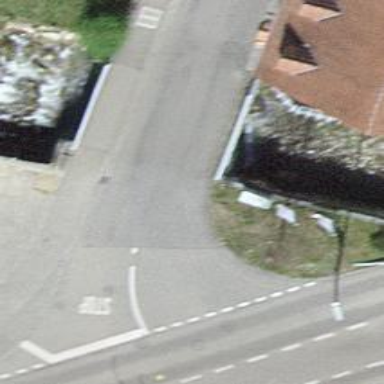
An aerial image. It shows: Residential road with bridge.